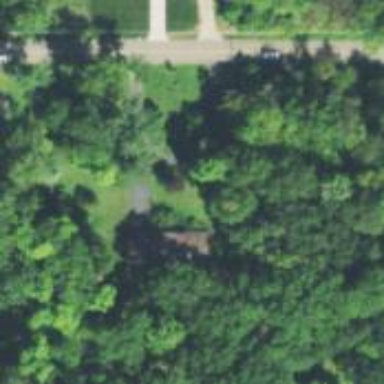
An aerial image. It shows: Driveway.